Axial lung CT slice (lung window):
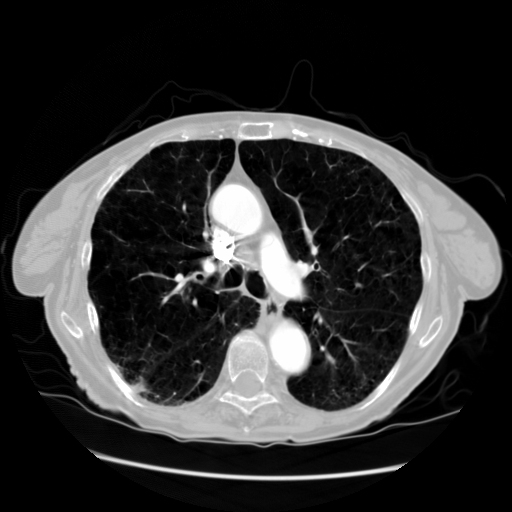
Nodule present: no